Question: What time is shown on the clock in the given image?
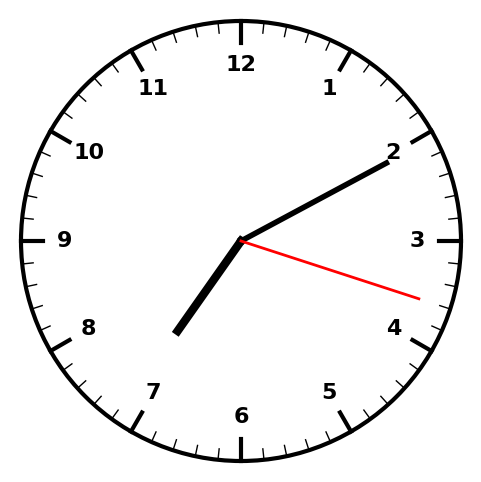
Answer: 07:10:18